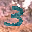
Label: 3